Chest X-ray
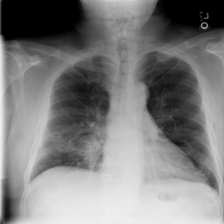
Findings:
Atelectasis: negative
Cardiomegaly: negative
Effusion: negative
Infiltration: negative
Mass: negative
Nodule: negative
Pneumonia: negative
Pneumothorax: positive
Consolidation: negative
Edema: negative
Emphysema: negative
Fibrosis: negative
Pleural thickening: negative
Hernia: negative